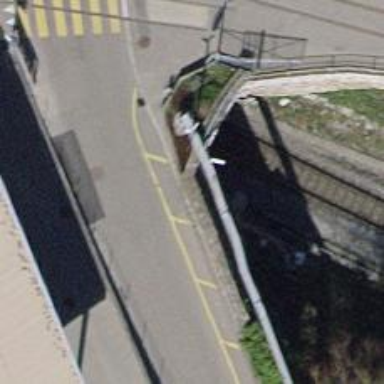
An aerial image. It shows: Concrete wall barrier.